Question: Today I stumbled upon one simple part of code and I would like to know more people opinion.
What would be the fastest code to evaluate this graph

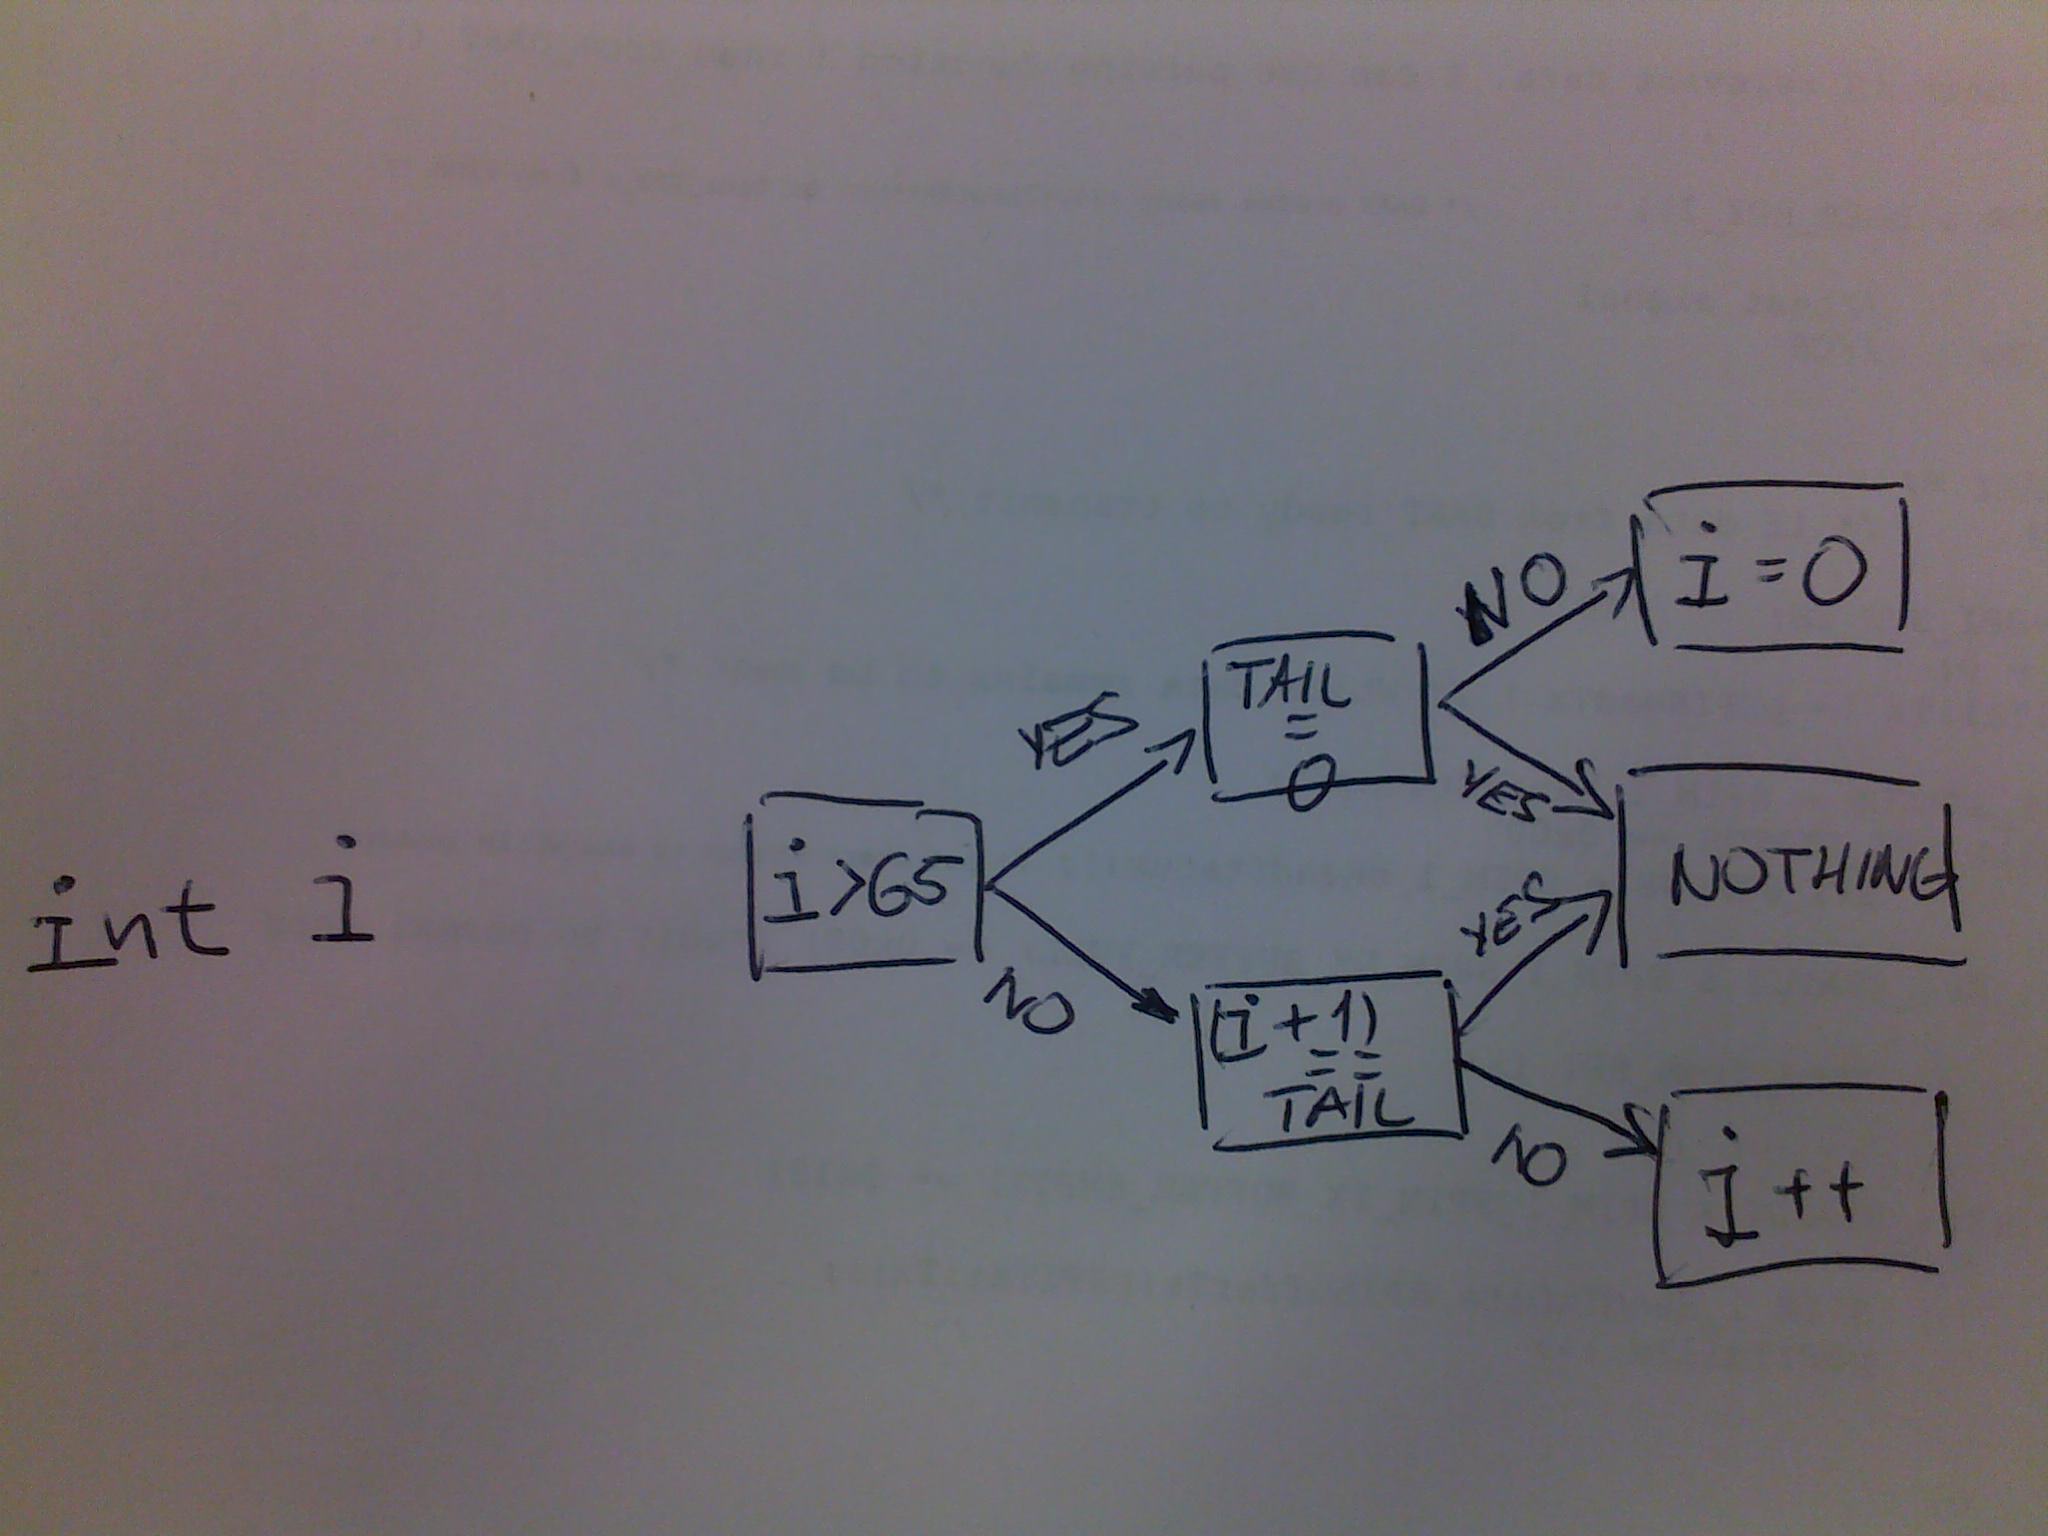
Answer: There is no such thing as the fastest code to evaluate this graph. It depends on the processor architecture. What can be faster on one architecture, will be slower on another, or not even possible.
Nowadays, the compilers excel at block optimizations, and you should write the code as natural as you can and let the compiler decide what "the fastest" means. If the compiler doesn't have an optimization option, the best way to handle this type of conditions is to use 'conditional move' instructions, because they do not stall the pipeline, but this is very much specific to certain architectures.